七年级 · 度量几何学
, 点 $\mathrm{C}$ 是线段 $\mathrm{AB}$ 上一点, $\mathrm{AC}=10 \mathrm{~cm}, \mathrm{CB}=5 \mathrm{~cm}, \mathrm{M}, \mathrm{N}$ 分别是 $\mathrm{AC}, \mathrm{BC}$ 的中点. 则线段 $\mathrm{MN}=$ \$ \qquad \$ .

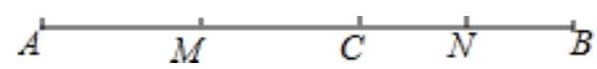
答案: $7.5 \mathrm{~cm}$
解析: $\mathrm{AC}=10 \mathrm{~cm}, \mathrm{CB}=5 \mathrm{~cm}, \mathrm{M}, \mathrm{N}$ 分别是 $\mathrm{AC}, \mathrm{BC}$ 的中点,

所以, $C M=\frac{1}{2} A C=5 \mathrm{~cm}, C N=\frac{1}{2} C B=2.5 \mathrm{~cm}$,

所以 $M N=C M+C N=7.5 \mathrm{~cm}$,

故答案为: $7.5 \mathrm{~cm}$